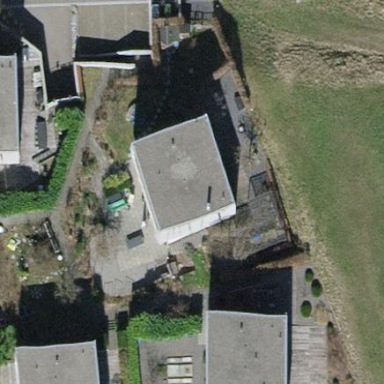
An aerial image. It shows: Detached building with flat roof.